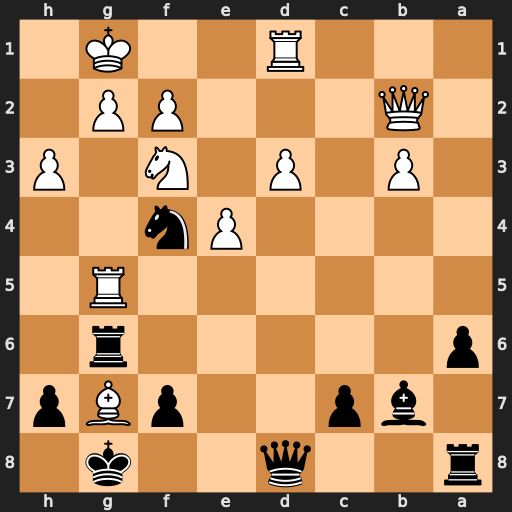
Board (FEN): r2q2k1/1bp2pBp/p5r1/6R1/4Pn2/1P1P1N1P/1Q3PP1/3R2K1
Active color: b
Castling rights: -
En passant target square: -
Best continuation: Rxg5 Nxg5 Qxg5